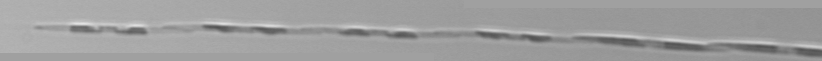
Label: Pseudo-nitzschia